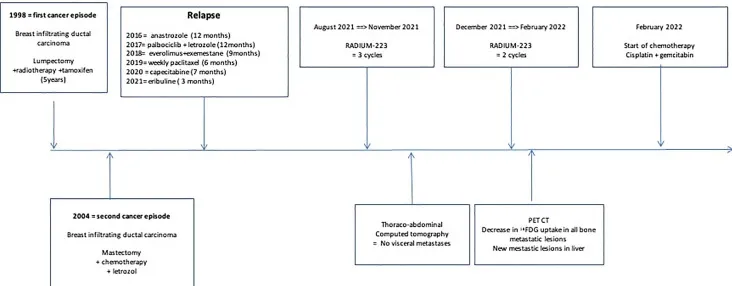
Timeline.
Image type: chart (chart)